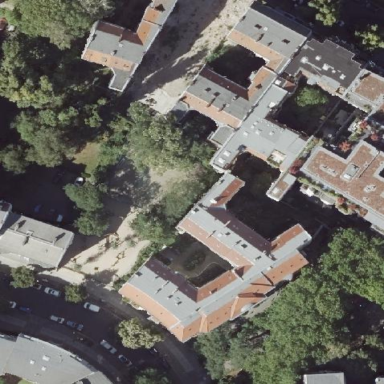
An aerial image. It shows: Building with apartments featuring unique double saltbox roof shape.